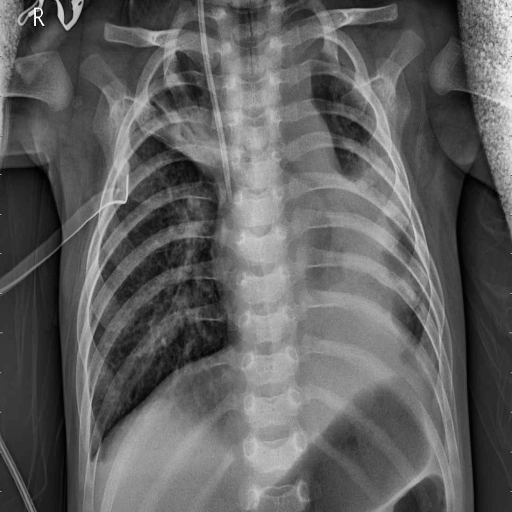
Finding: PNEUMONIA